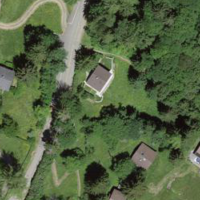
EUNIS habitat code: 24
Species observed at this site:
Bombus humilis
Heracleum sphondylium